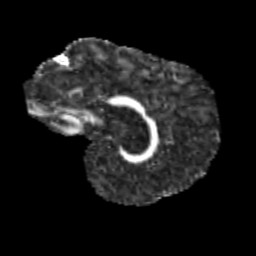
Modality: FA
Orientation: sagittal
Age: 12
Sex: male
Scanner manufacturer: siemens
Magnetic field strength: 3 T
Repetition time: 3.8 s
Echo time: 0.07 s